Field crop: tomato
Growth stage: 2
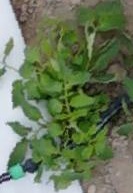
Species: tomato